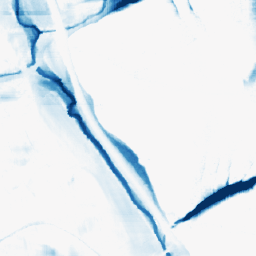
Category: morphological
Decomposition family: morphological_rect
Decomposition parameters: operation: closing
width: 50
height: 20
Upsampling method: area
Upsampling parameters: scale: 2
Upsampling scale: 2